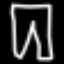
Label: pants